Field crop: maize
Growth stage: 2
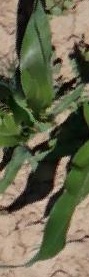
Species: maize